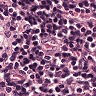
Metastatic tissue present: no